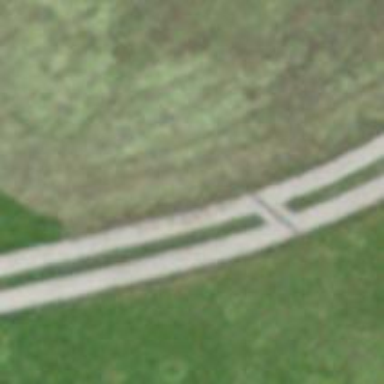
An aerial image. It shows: High-quality track road with concrete lane surface.